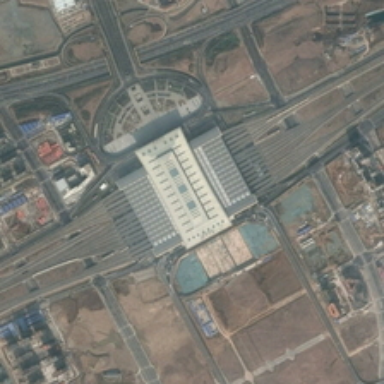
Some buildings and many bareland are in two sides of a railway station .